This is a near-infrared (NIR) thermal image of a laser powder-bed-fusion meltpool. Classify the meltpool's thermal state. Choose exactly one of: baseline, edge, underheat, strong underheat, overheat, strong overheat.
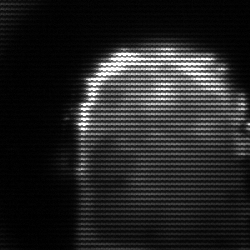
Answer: baseline